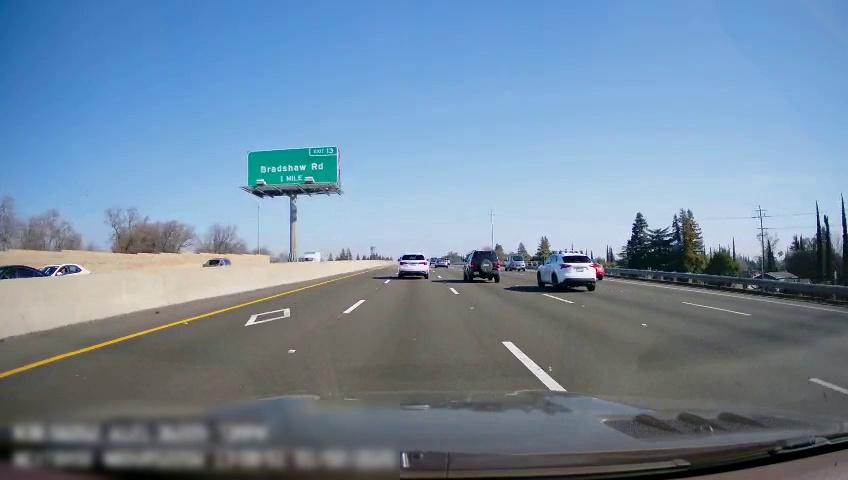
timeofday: Day
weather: Sunny
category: Drivable Space
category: Vehicles | Car
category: Vehicles | Car
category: Vehicles | Car
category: Vehicles | Truck
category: Vehicles | Car
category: Vehicles | SUV
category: Vehicles | SUV
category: Vehicles | SUV
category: Vehicles | Car
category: Vehicles | Car
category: Lanes | Alternate Lane
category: Lanes | Current Lane
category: Lanes | Current Lane
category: Lanes | Alternate Lane
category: Lanes | Alternate Lane
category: Lanes | Alternate Lane
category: Traffic | Signs